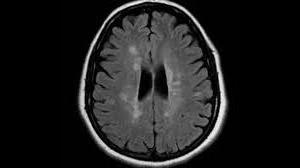
Label: notumor